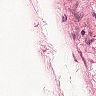
Metastatic tissue present: no